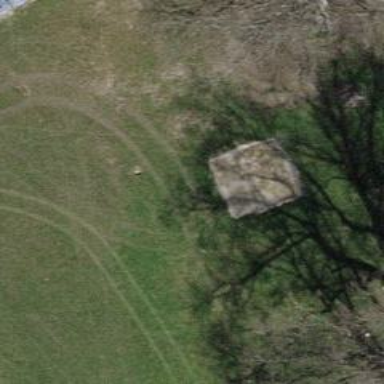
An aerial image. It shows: Picnic table located in leisure land area.